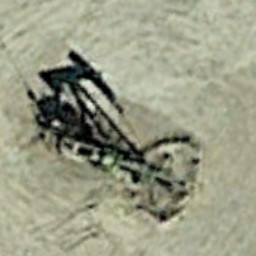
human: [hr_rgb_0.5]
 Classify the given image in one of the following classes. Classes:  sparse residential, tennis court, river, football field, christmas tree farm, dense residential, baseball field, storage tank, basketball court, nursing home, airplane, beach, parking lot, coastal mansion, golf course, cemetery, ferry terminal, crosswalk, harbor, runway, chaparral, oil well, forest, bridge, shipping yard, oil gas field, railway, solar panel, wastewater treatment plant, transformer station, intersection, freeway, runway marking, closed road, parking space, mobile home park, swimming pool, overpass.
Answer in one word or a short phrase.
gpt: oil well